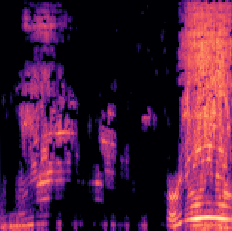
Sound class: Chainsaw